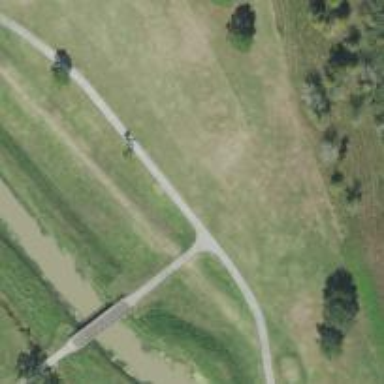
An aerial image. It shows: Path for both roads and golfers.